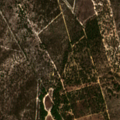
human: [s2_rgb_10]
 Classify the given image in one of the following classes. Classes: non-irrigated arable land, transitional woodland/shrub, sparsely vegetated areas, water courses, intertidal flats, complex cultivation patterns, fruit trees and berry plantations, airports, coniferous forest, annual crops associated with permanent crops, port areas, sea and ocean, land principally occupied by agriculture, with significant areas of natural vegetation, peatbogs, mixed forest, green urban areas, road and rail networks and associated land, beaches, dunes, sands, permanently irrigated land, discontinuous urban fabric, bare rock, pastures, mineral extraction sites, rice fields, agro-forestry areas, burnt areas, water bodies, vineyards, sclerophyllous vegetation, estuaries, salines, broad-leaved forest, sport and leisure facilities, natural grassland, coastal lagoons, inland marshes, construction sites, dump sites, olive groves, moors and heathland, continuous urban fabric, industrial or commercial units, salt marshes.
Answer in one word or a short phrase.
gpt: coniferous forest, mixed forest, transitional woodland/shrub